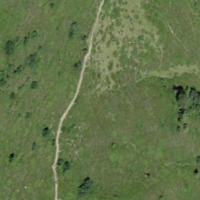
EUNIS habitat code: 26
Species observed at this site:
Vaccinium myrtillus
Vaccinium uliginosum